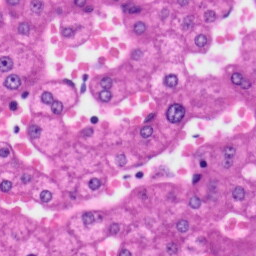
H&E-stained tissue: Liver